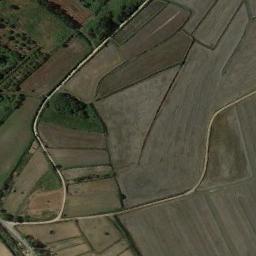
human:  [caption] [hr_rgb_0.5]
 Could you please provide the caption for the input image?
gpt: A large layer of brown and green mixed terraces with several winding narrow paths .

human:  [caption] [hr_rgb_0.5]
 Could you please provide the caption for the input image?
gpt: The bare terrace is next to some trees .

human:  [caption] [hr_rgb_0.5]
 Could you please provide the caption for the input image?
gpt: There are several white houses on the terraces .

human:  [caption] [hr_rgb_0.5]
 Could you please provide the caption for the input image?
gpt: The green plants are on the terrace .

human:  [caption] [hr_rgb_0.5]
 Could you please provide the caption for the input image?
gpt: There are many green terraces arranged neatly .